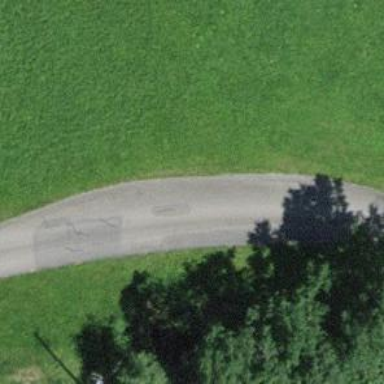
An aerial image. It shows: Passing place on the road.